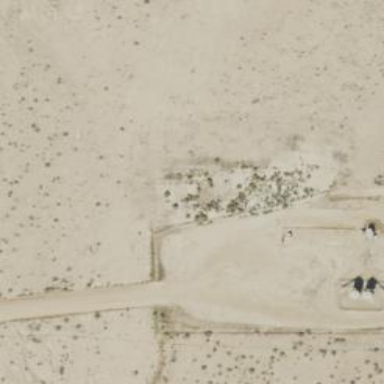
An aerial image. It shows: Petroleum well that is man-made.